Question: I have written a routine to give the column index position for the furthers right cell containing a '1', marking the right edge of a polygon in a mask array.
But when I print the index arrays (I realize the row position array is redundant), all rows are reporting a position (other than '0'), which I know shouldn't be the case. I can't seem to find where the following could be incorrect.
'''
0 0 0 0 0 0 0 0 0 0 0 0 0 0
0 0 0 0 0 0 0 1 0 0 0 0 0 0
0 0 0 0 0 0 1 1 1 0 0 0 0 0
0 0 0 0 0 1 1 1 1 1 1 0 0 0
0 0 0 1 1 1 1 1 1 1 1 0 0 0
0 0 0 1 1 1 1 1 1 1 1 0 0 0
0 0 0 0 0 0 1 1 1 1 0 0 0 0
0 0 0 0 0 0 0 0 0 1 0 0 0 0
0 0 0 0 0 0 0 0 0 0 0 0 0 0
'''
'''
[0,10,10,11,11,11,9,8,0]
'''
Is this a Fortran thing, or is my logic just off (
'''
subroutine get_right_idx(mask_array, idx_x, idx_y)
integer, parameter :: x = 169 ! num columns
integer, parameter :: y = 124 ! num rows
integer i ! iterator for rows
integer j ! iterator for columns
integer row_x ! x position for furthest south cell in row
integer row_y ! y position for furthest south cell in row
integer :: idx_x(y) ! index positions for lowest lat in model grid - x
integer :: idx_y(y) ! index positions for lowest lat in model grid - y
real mask_array(y,x) ! mask array of zeros, containing polygon of ones
do j=1,y
row_x = 0
row_y = 0
do i=1,x
if (mask_array(j,i).eq.1) then
row_x = i
row_y = j
endif
enddo
idx_x(j)=row_x
idx_y(j)=row_y
enddo
endsubroutine get_right_idx
'''

Below is the mask that I am trying to evaluate. My resulting array has a non-zero value in for all elements, where there should be zero elements at the start and end of the array, no matter which direction it is evaluated from.
'''
125 104 104 104 104 104 104 114 114 114 114 103 103 103 108 108 103 103 103 103 97 97 97 107 107 107 107 107 107 107 107 107 97 101 101 101 101 101 111 111 111 111 111 111 101 101 100 105 105 105 105 105 105 100 115 115 104 104 104 104 104 104 104 104 104 104 98 98 98 98 108 108 108 108 108 108 108 108 98 102 102 102 102 102 112 112 112 112 112 112 101 101 101 106 106 106 101 101 101 95 95 105 105 105 105 105 105 105 105 105 105 99 99 99 99 99 109 109 109 109 109 109 109 99 99
'''
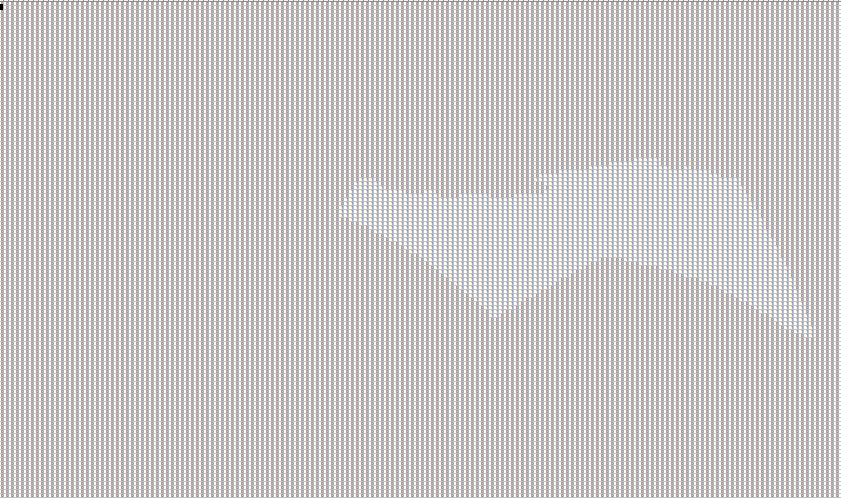
Answer: I made a quick template of your code, but with my suggestion. Since you want to find the index that has a 1 in it, you can simply test this by your j-loop with the maximum (in the example, 14) and working downwards but exiting the if 'mask_array==1'.
You could generalize this by replacing '14' and '9' with the maximum values for those dimensions.
'''
program get_right
implicit none
integer, dimension(9,14) :: mask_array
integer :: i,j,mask_out(9),j_tmp
mask_array(1,:)=[0,0,0,0,0,0,0,0,0,0,0,0,0,0]
mask_array(2,:)=[0,0,0,0,0,0,0,1,0,0,0,0,0,0]
mask_array(3,:)=[0,0,0,0,0,0,1,1,1,0,0,0,0,0]
mask_array(4,:)=[0,0,0,0,0,1,1,1,1,1,1,0,0,0]
mask_array(5,:)=[0,0,0,1,1,1,1,1,1,1,1,0,0,0]
mask_array(6,:)=[0,0,0,1,1,1,1,1,1,1,1,0,0,0]
mask_array(7,:)=[0,0,0,0,0,0,1,1,1,1,0,0,0,0]
mask_array(8,:)=[0,0,0,0,0,0,0,0,0,1,0,0,0,0]
mask_array(9,:)=[0,0,0,0,0,0,0,0,0,0,0,0,0,0]
mask_out=0
do i=1,9
j_tmp=0
print '(14(i0,2x))',mask_array(i,:)
do j=14,1,-1
if(mask_array(i,j)==1) then
j_tmp=j
exit
endif
enddo
mask_out(i)=j
enddo
print *,""
print '(9(i0,2x))',mask_out
end program get_right
'''
I got '0,8,9,11,11,11,10,10,0' as the answer (which is what you got but backwards).